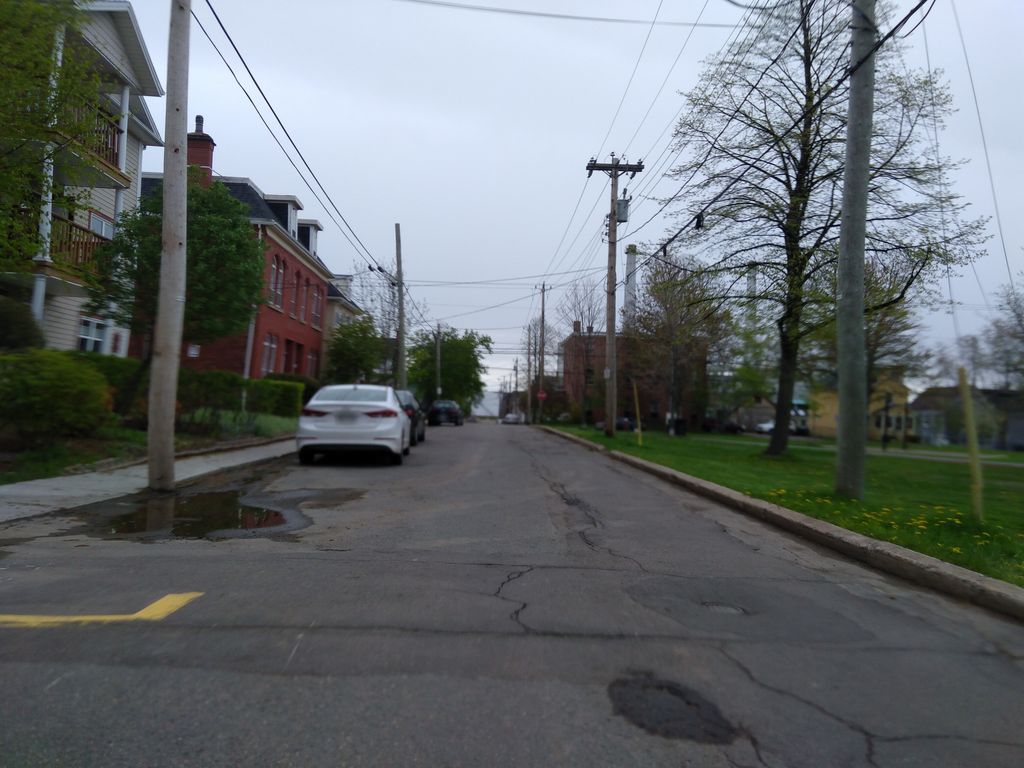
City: charlottetown